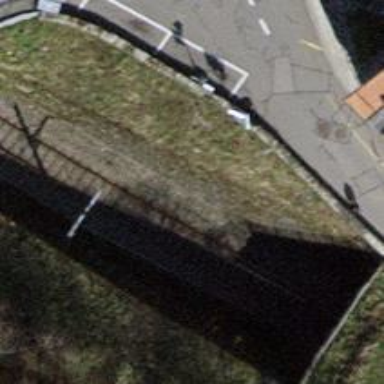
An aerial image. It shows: Single railway track with electrification through contact line.